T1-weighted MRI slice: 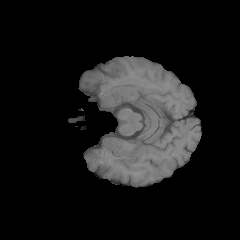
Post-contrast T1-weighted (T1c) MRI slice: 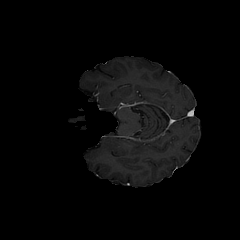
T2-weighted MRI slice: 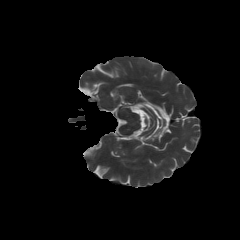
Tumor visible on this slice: no